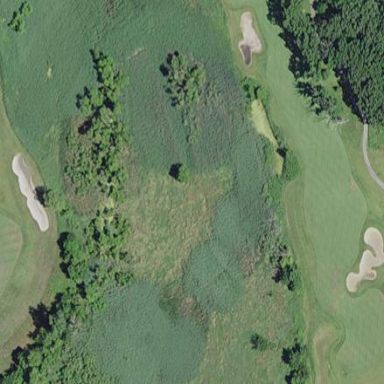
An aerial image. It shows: Golf fairway surrounded by grass.